Question: Problem:
I would like to have the ability to hide and unhide selected (multiple) sheets by a form
Available Resource:
There many available resources that show how to unhide and hide all sheets at one but not flexible
Explain:

Because sheet5 is hidden checkbox corresponds to Sheet5 is checked.
Logic/approach:
-
Label and Checkbox are created automatically, lable and checkbox is somehow linked to each other so the program knows which sheets to hide and to unhide.
-
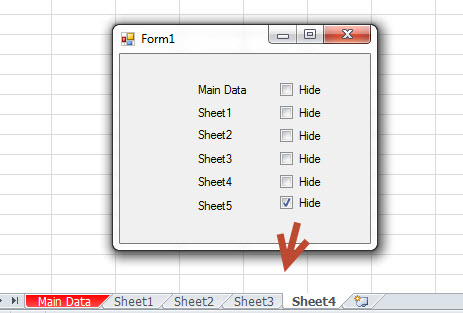
Answer: At last I am able to do the work. It is probably not good code, but it works.

'''
Private Sub btListAllSheets_Click()
With Me.ListBox1
.Clear
.ColumnHeads = True
.ColumnCount = 2
Dim status As String
For i = 1 To Sheets.Count
If Sheets(i).Visible = xlSheetHidden Then
status = "Invisible"
Else
status = "Visible"
End If
ListBox1.AddItem (Sheets(i).Name)
ListBox1.List(ListBox1.ListCount - 1, 1) = status
Next i
End With
End Sub
Private Sub bt_hideunhideselectedsheet_Click()
Dim str As String
str = Me.ListBox1.Column(1, Me.ListBox1.ListIndex)
For Each Sh In ThisWorkbook.Worksheets
If Sh.Name = Me.ListBox1.Value And str = "Visible" Then
Sh.Visible = False
ElseIf Sh.Name = Me.ListBox1.Value And str = "Invisible" Then
Sh.Visible = True
End If
Next Sh
End Sub
'''